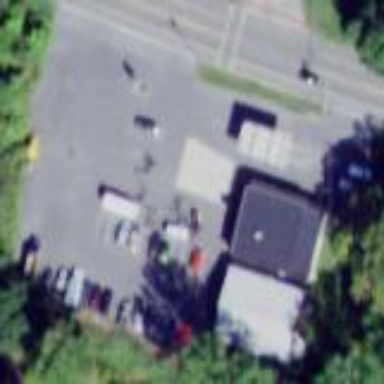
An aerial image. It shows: Commercial fuel station.